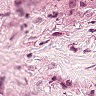
Metastatic tissue present: yes